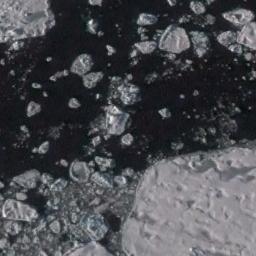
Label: sea_ice